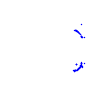
Particle: proton